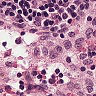
Metastatic tissue present: no